Question: In a SharePoint MVC App, i am using the following code for chrome Control.
'''
<!-- Chrome control placeholder Options are declared inline. -->
<div
id="chrome_ctrl_container"
data-ms-control="SP.UI.Controls.Navigation"
title="Title of the application"
data-ms-options='{
"appIconUrl" : "Images/Logo.GIF",
"appTitle" : "SharePoint MVC",
"appHelpPageUrl" : "Help.html",
"settingsLinks" : [
{
"linkUrl" : "Account.html",
"displayName" : "Account settings"
},
{
"linkUrl" : "Contact.html",
"displayName" : "Contact us"
}
]
}'>
</div>
'''
I want to remove the Title and Site Icon so i can create a custom header after sharepoint bar.

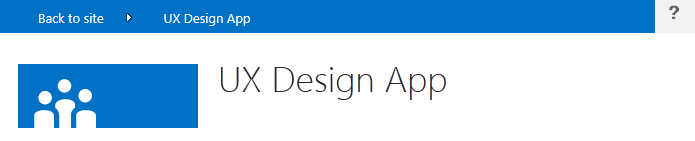
Answer: You have some options depending on how much you want to remove:
1. Adjust the options in the data-ms-options attribute.
2. You can also remove the data-ms-control as well. This will remove the navigation, and you can substitute whatever you'd like for it.
3. You can create the client chrome control in javascript instead of declaring it.
ref: <URL>